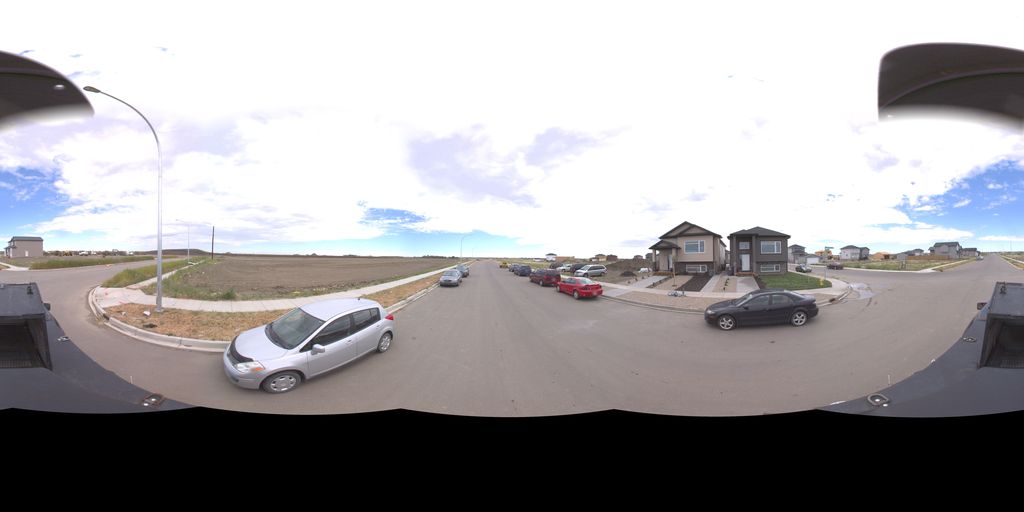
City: saskatoon